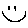
Label: smiley face